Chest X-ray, AP view. Patient: 56 years old, sex F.
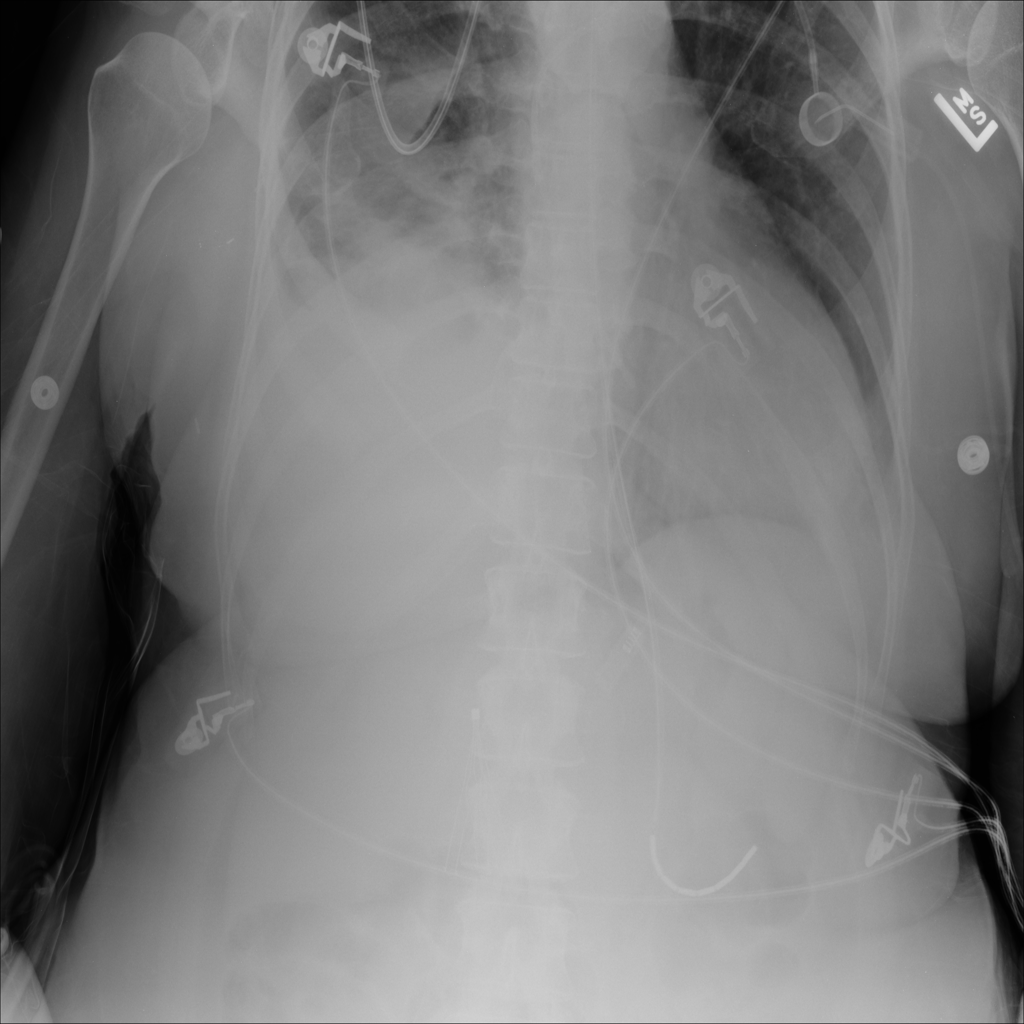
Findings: Effusion, Infiltration